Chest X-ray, PA view. Patient: 35 years old, sex M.
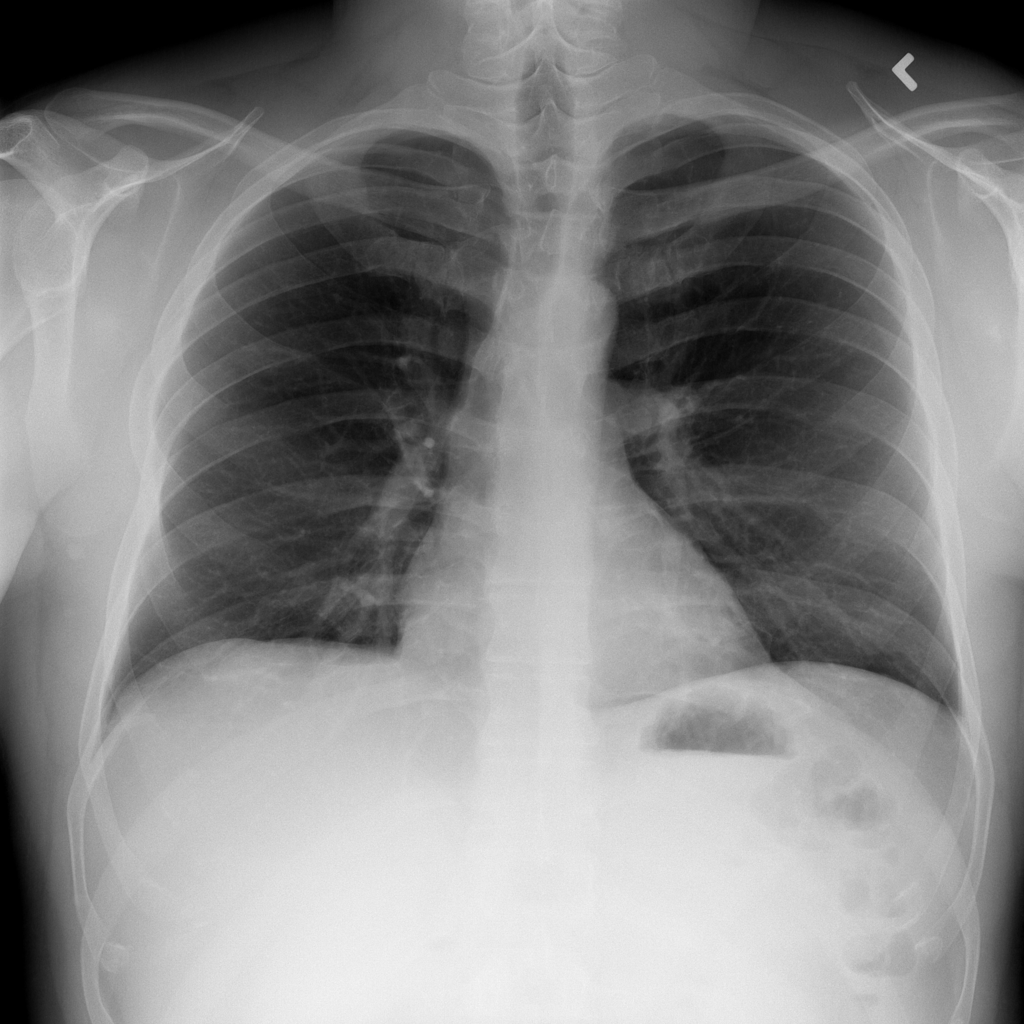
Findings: No Finding